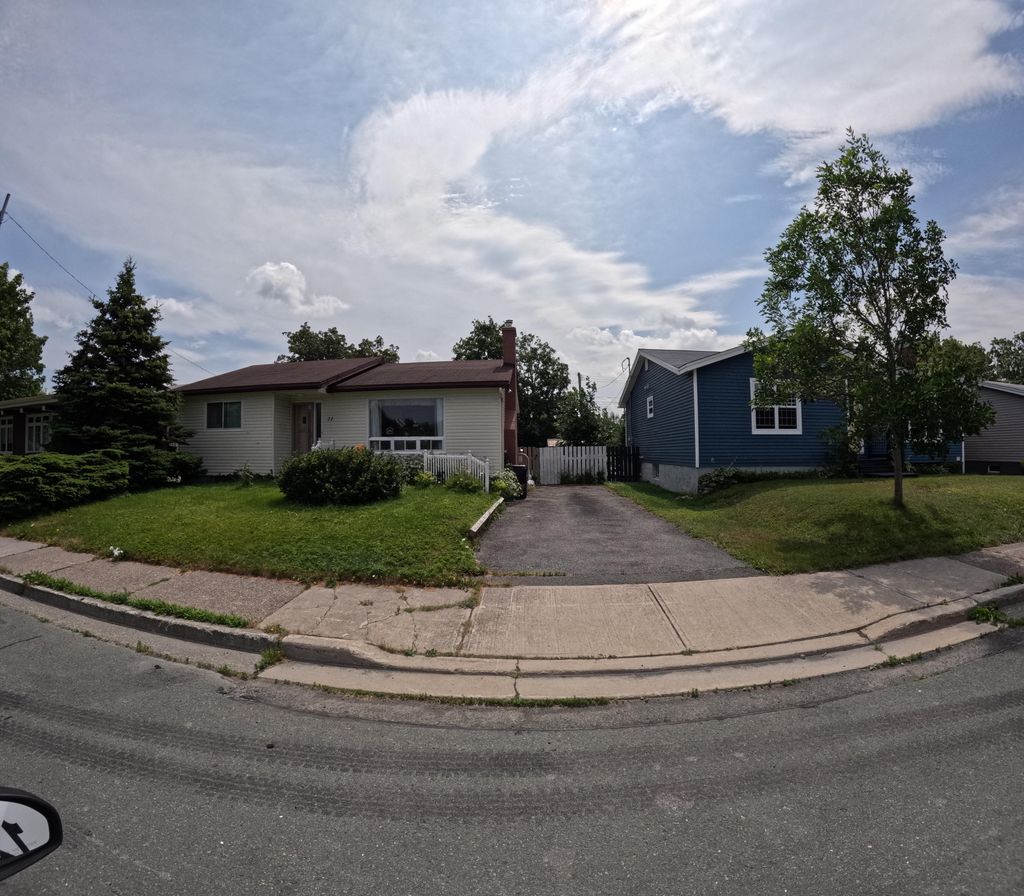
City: st_johns